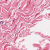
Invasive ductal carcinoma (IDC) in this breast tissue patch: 0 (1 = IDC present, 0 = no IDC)